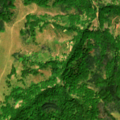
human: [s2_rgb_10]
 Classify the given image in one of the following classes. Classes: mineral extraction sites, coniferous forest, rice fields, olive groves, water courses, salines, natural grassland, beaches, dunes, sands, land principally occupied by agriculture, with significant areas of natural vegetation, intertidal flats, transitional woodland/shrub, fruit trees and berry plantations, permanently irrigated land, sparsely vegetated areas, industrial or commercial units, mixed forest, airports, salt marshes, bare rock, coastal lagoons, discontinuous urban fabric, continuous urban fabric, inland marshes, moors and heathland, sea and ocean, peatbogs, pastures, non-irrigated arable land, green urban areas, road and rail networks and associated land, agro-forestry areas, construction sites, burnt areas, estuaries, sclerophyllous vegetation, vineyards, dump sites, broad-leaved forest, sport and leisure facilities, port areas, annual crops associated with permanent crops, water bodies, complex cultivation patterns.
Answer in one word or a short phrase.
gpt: land principally occupied by agriculture, with significant areas of natural vegetation, broad-leaved forest, transitional woodland/shrub